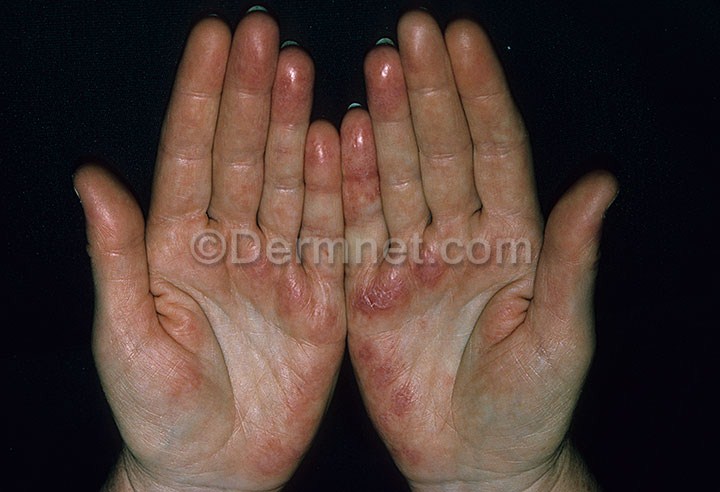
Disease: Lupus and other Connective Tissue diseases